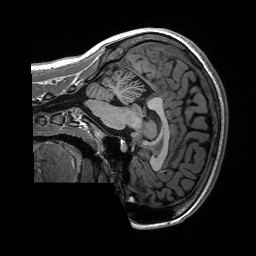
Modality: T1w
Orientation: sagittal
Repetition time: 8 s
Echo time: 0.066 s